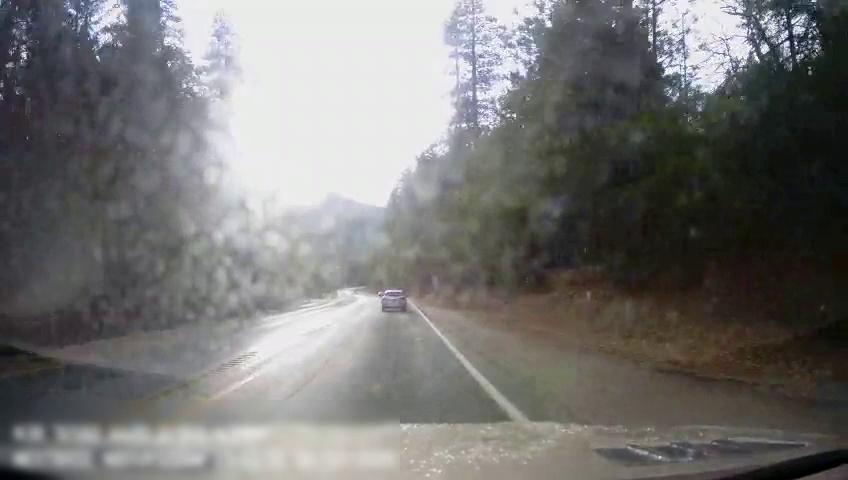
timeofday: Day
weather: Sunny
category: Drivable Space
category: Vehicles | SUV
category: Lanes | Current Lane
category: Lanes | Opposite Lane
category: Traffic | Signs